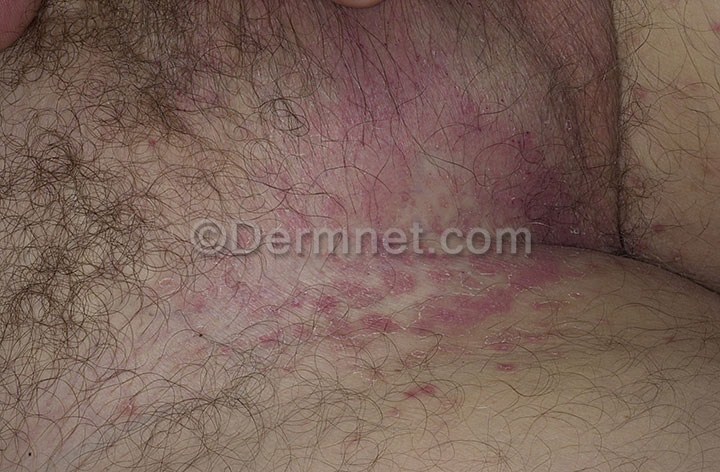
Disease: Tinea Ringworm Candidiasis and other Fungal Infections